This plot shows a bearing's acceleration signal over time (raw waveform). Determine the bearing's health state. Answer with exactly one of: normal, inner_race, outer_race, ball.
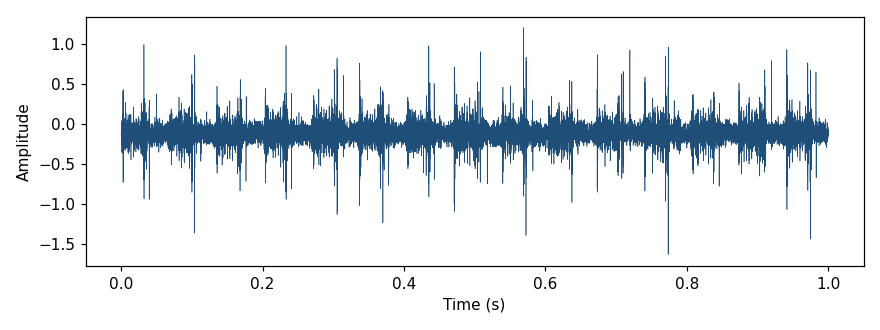
Answer: ball